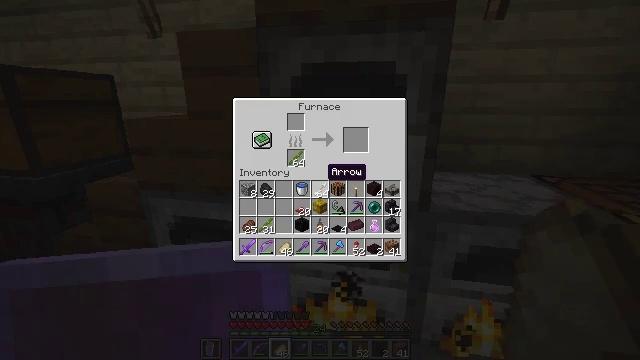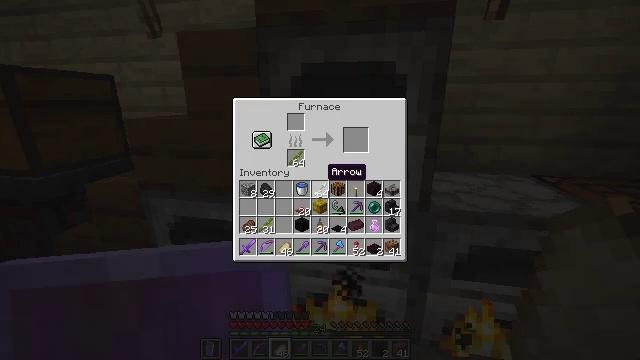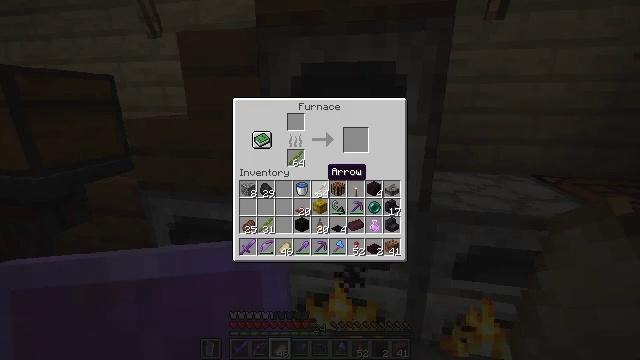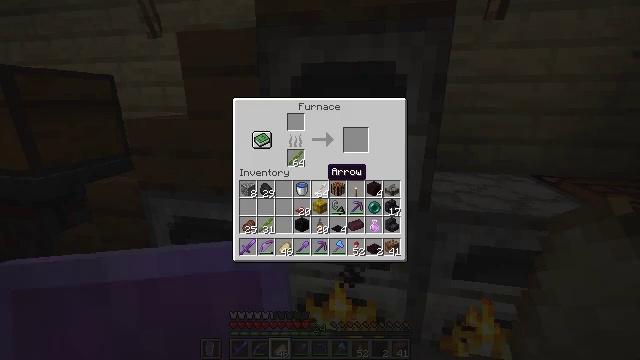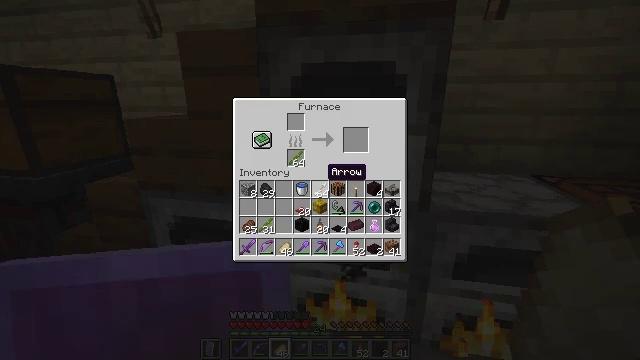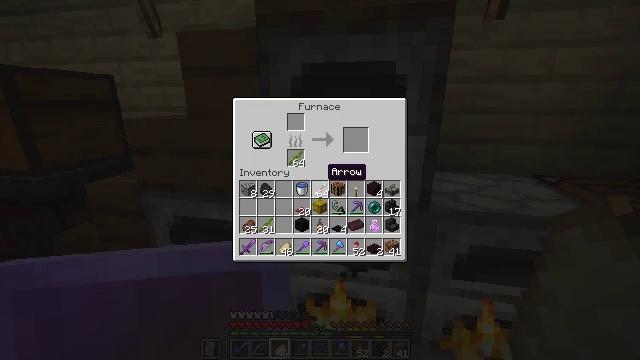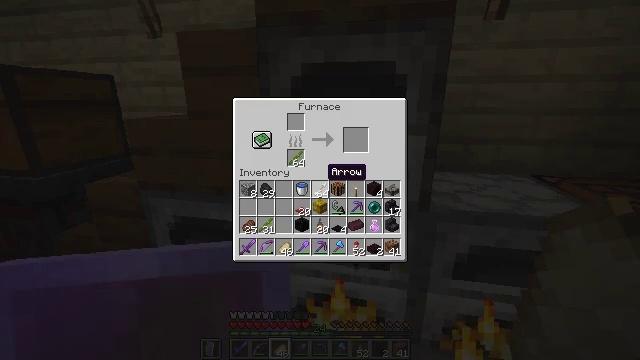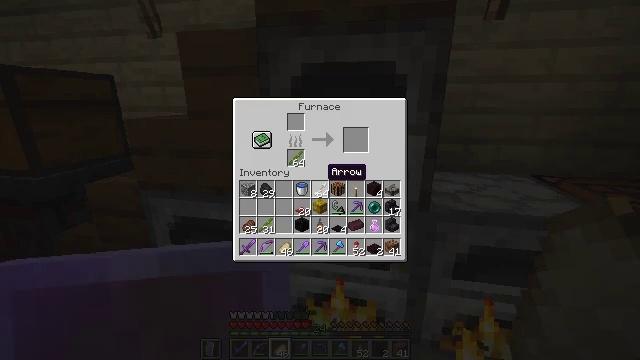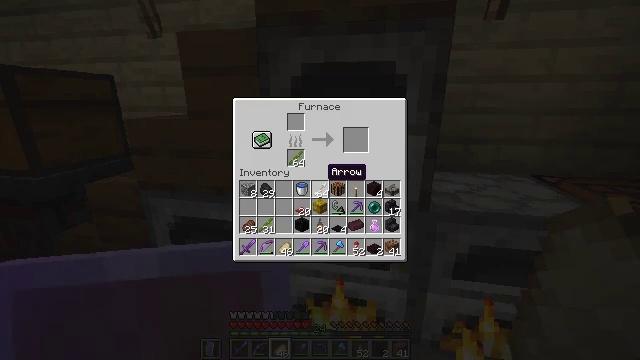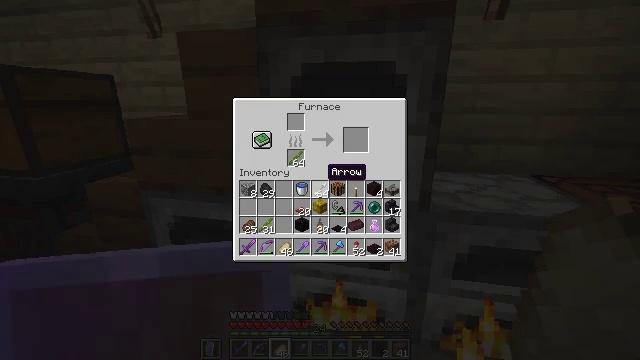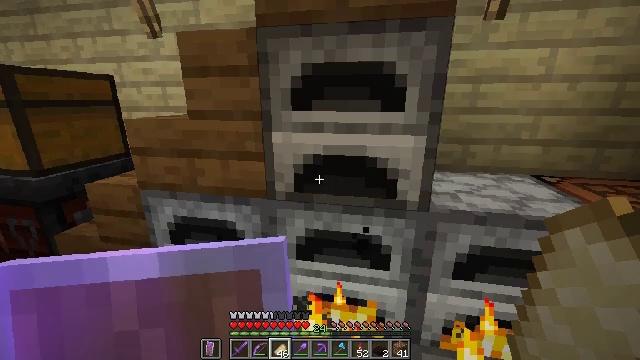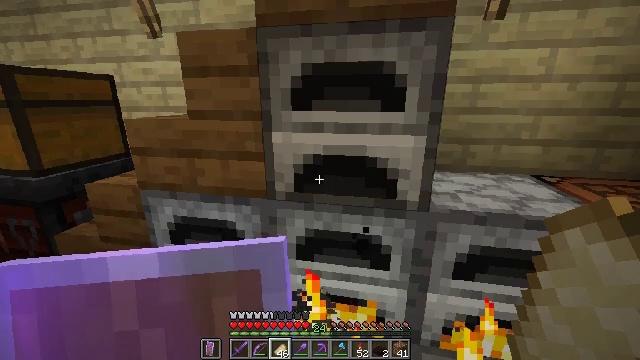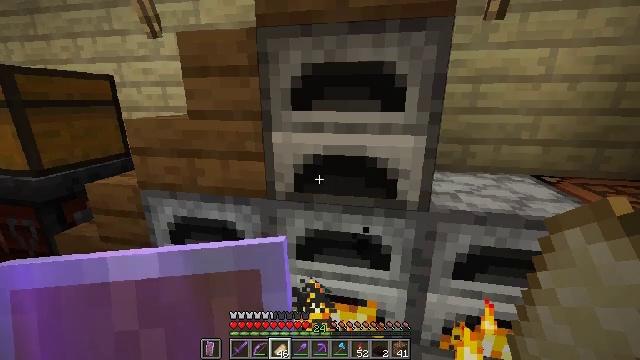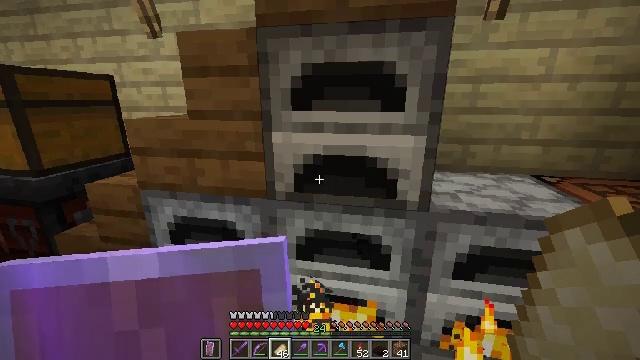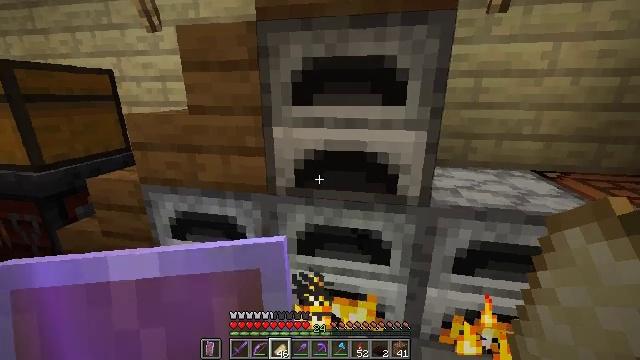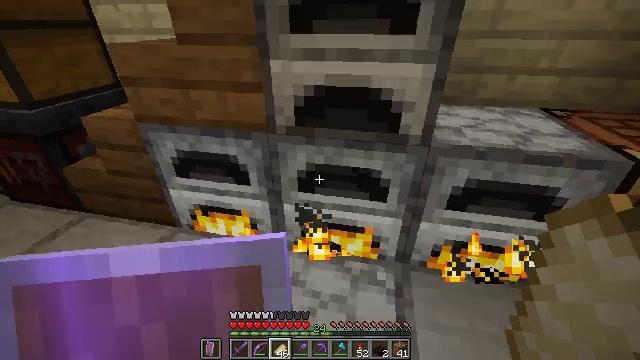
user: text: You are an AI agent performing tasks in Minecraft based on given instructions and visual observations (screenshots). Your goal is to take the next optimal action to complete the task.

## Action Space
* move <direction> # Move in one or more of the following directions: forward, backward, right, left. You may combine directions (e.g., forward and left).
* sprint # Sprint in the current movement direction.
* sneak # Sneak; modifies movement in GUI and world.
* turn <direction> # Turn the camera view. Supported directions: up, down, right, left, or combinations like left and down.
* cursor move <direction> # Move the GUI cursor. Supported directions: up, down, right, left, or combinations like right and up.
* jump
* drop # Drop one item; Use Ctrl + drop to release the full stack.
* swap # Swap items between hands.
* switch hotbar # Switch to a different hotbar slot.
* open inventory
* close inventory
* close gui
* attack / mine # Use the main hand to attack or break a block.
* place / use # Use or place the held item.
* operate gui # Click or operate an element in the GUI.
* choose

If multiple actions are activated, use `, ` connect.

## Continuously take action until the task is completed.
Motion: motion action
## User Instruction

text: Produce nether brick by using a furnace with netherrack.
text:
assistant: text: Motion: no_op
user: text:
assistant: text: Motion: no_op
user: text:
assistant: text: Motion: no_op
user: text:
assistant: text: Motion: no_op
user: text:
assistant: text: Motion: no_op
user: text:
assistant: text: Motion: no_op
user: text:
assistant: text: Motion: no_op
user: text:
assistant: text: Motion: no_op
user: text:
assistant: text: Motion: no_op
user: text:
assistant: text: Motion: no_op
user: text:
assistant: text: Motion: no_op
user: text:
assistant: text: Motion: no_op
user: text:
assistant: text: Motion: no_op
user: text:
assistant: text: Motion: turn down
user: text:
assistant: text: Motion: turn down
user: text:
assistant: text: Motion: turn down
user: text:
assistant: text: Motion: turn down
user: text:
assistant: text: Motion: turn down
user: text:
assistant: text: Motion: no_op
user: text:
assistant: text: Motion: no_op
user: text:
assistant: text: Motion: no_op
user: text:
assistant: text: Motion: turn down
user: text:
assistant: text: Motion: use / place
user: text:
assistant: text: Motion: use / place
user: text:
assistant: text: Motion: use / place
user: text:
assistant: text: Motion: no_op
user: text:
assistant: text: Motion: no_op
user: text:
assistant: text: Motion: no_op
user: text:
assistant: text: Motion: no_op
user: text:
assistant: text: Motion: no_op